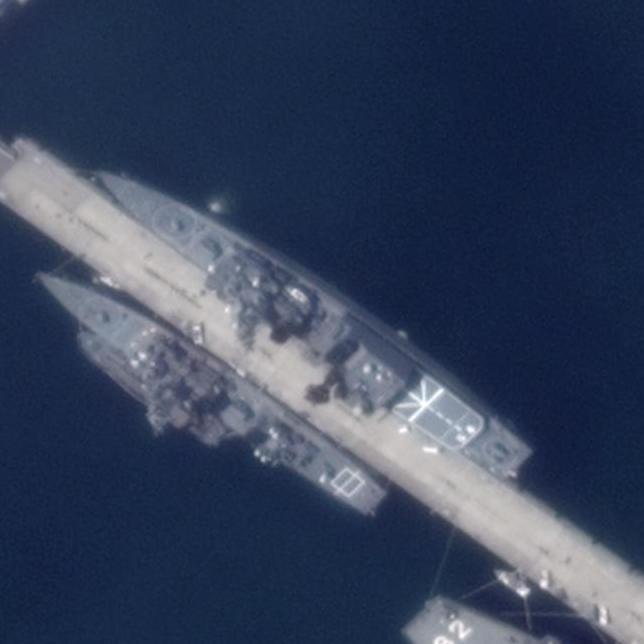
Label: cruiser